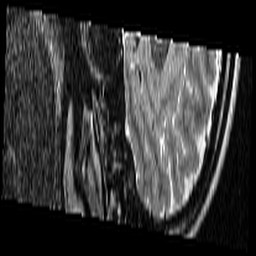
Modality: T2w
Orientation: sagittal
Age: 35
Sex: female
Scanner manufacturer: siemens
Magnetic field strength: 3 T
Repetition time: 7 s
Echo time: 0.085 s